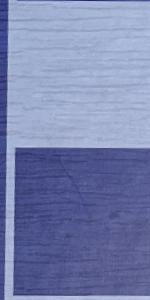
Label: Empty